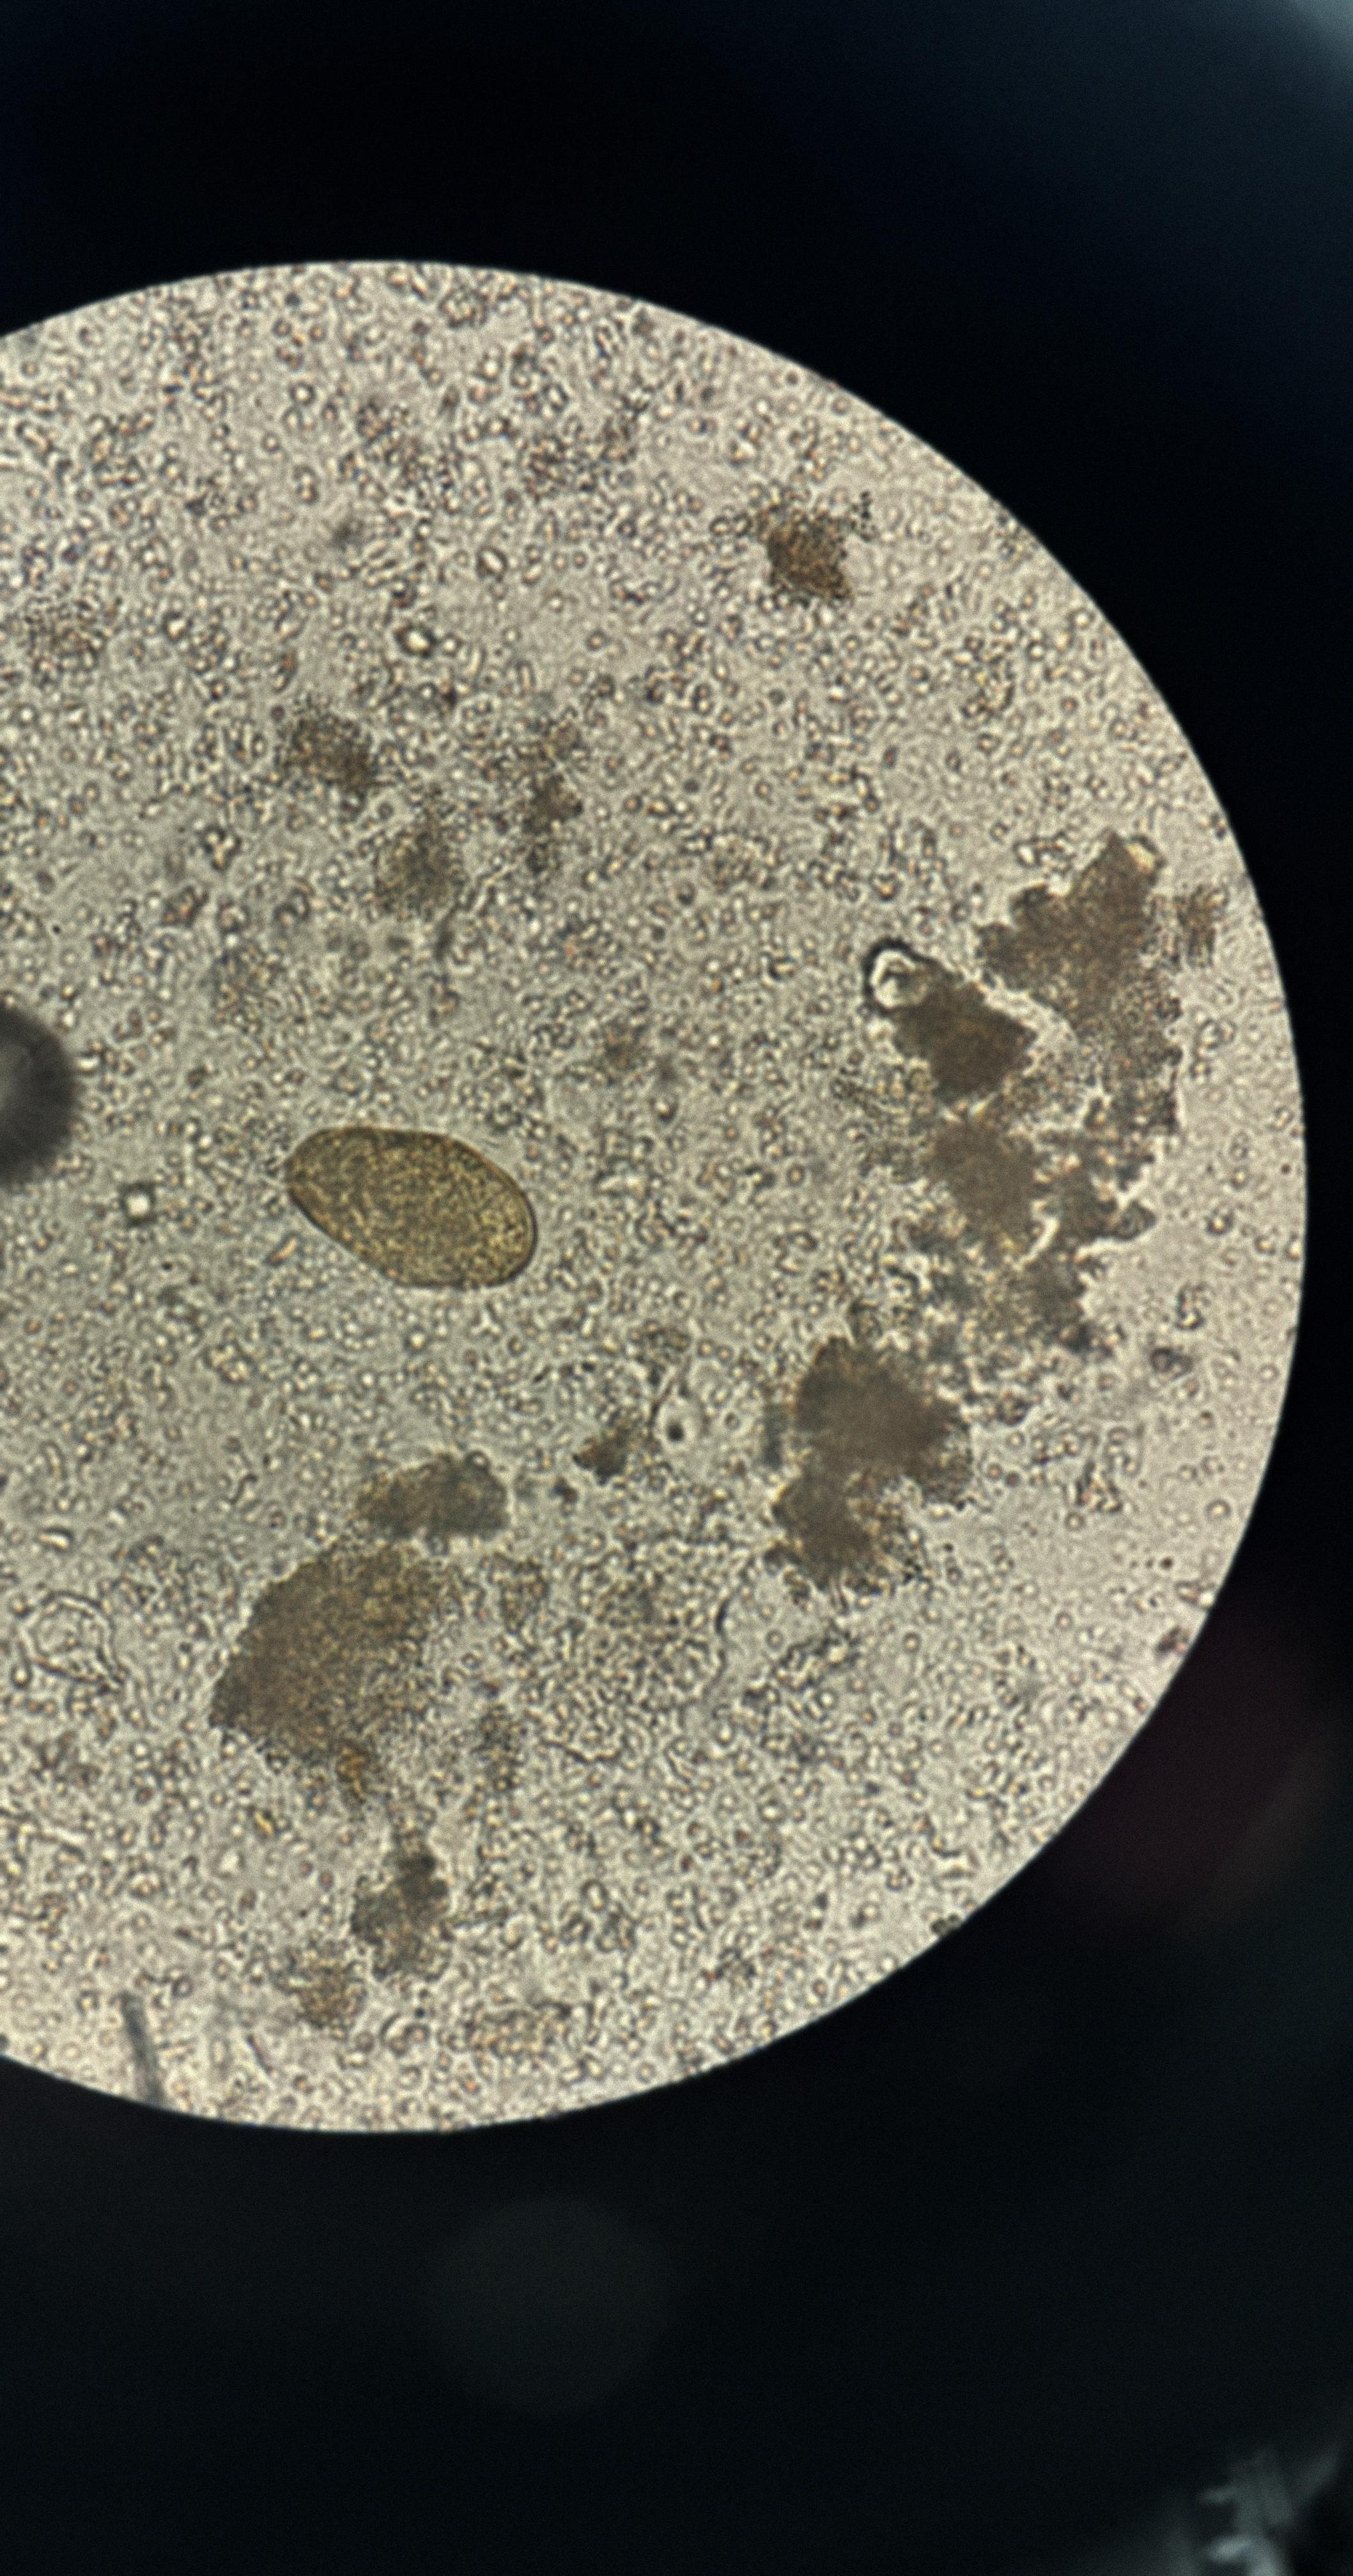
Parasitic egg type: Paragonimus spp